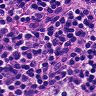
Metastatic tissue present: no